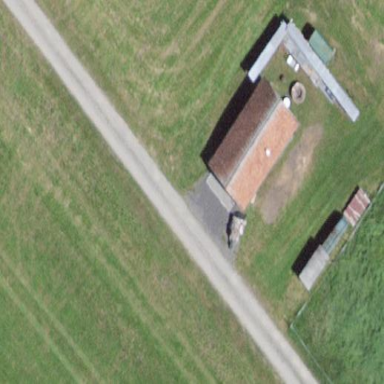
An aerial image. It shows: Farmyard area.